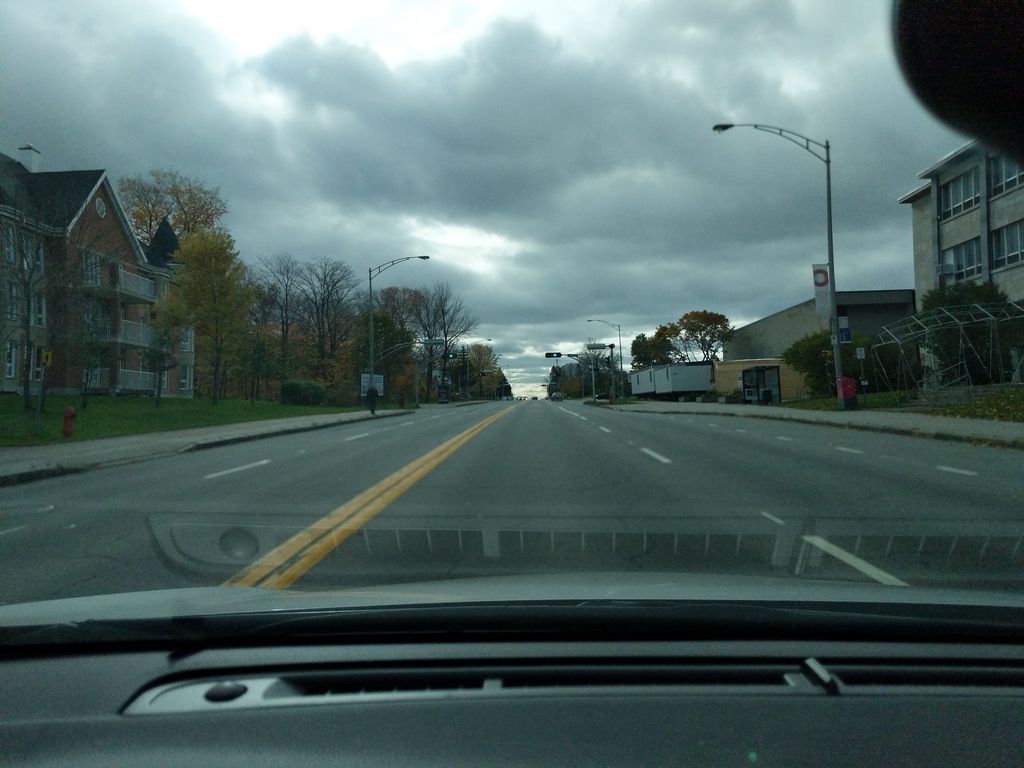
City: quebec_city